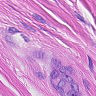
Metastatic tissue present: yes